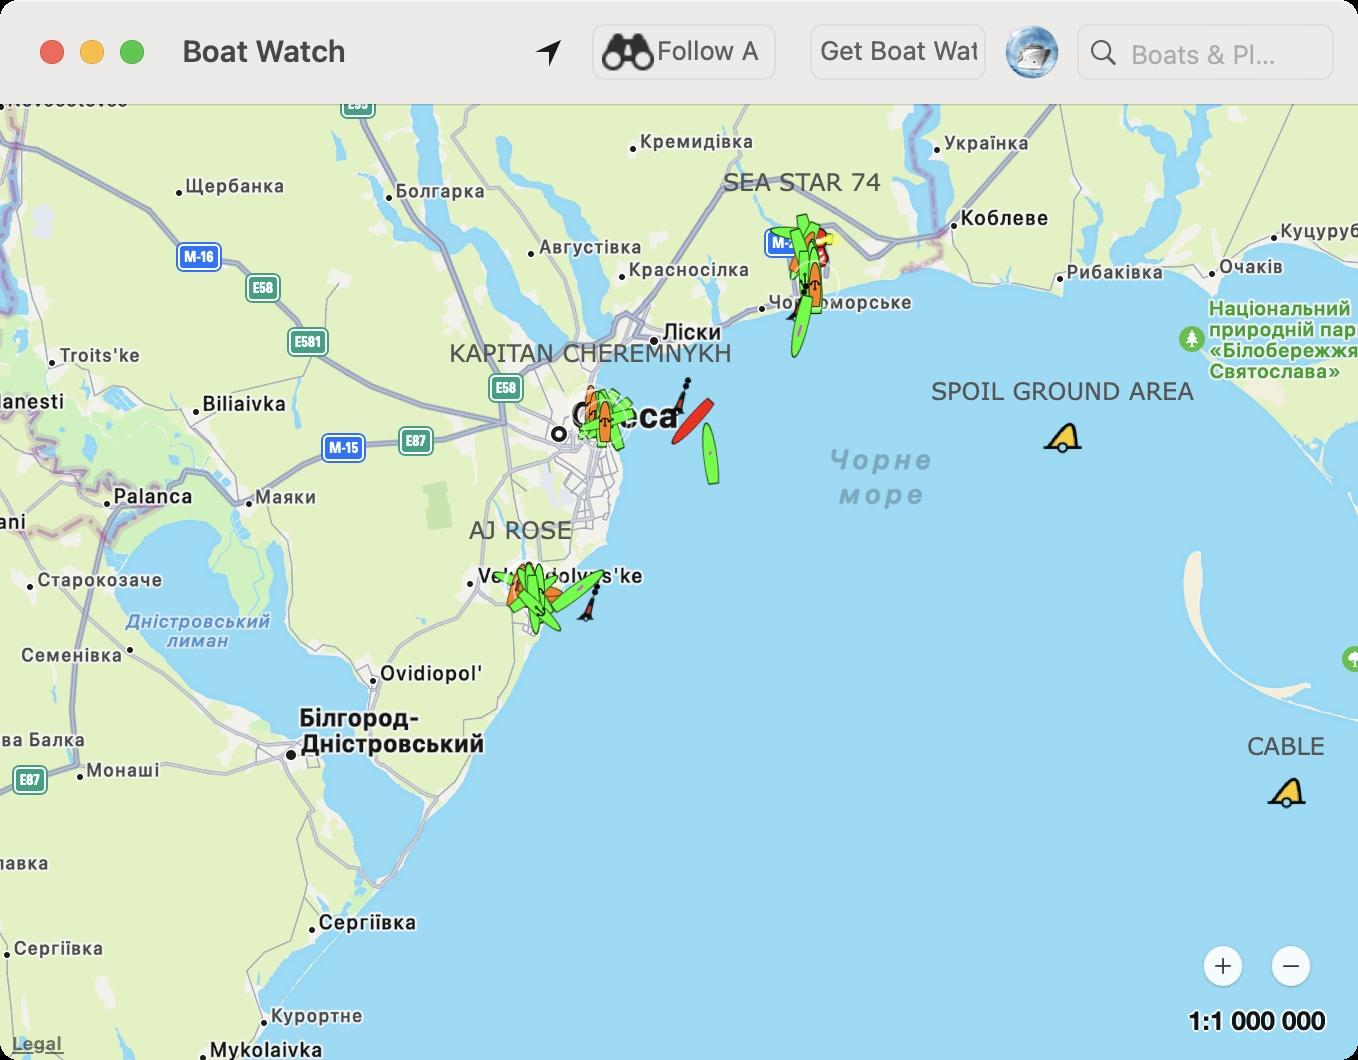
Accessibility tree:
{"name": "Boat_Watch", "role": "AXWindow", "description": null, "role_description": "standard window", "value": null, "position": "363.00;345.00", "size": "679;530", "children": [{"name": null, "role": "AXImage", "description": null, "role_description": "image", "value": null, "position": "0.00;52.00", "size": "679;478", "children": [{"name": "Одеса", "role": "AXButton", "description": null, "role_description": "", "value": null, "position": "264.53;201.79", "size": "30;30", "children": []}, {"name": "Національний_природній_парк_«Білобережжя_Святослава»", "role": "AXButton", "description": null, "role_description": "Point of interest", "value": null, "position": "580.96;154.36", "size": "30;30", "children": []}, {"name": "Білгород-Дністровський", "role": "AXButton", "description": null, "role_description": "", "value": null, "position": "130.62;362.45", "size": "30;30", "children": []}, {"name": "М-15", "role": "AXStaticText", "description": null, "role_description": "", "value": null, "position": "0.00;52.00", "size": "0;0", "children": []}, {"name": "М-28", "role": "AXStaticText", "description": null, "role_description": "", "value": null, "position": "378.53;106.70", "size": "30;30", "children": []}, {"name": "Сергіївка", "role": "AXButton", "description": null, "role_description": "", "value": null, "position": "140.83;450.03", "size": "30;30", "children": []}, {"name": "Biliaivka", "role": "AXButton", "description": null, "role_description": "", "value": null, "position": "83.05;190.80", "size": "30;30", "children": []}, {"name": "Mykolaivka", "role": "AXButton", "description": null, "role_description": "", "value": null, "position": "0.00;52.00", "size": "0;0", "children": []}, {"name": "Velykodolyns'ke", "role": "AXButton", "description": null, "role_description": "", "value": null, "position": "220.09;276.82", "size": "30;30", "children": []}, {"name": "Ліски", "role": "AXButton", "description": null, "role_description": "", "value": null, "position": "311.77;155.72", "size": "30;30", "children": []}, {"name": "Palanca", "role": "AXButton", "description": null, "role_description": "", "value": null, "position": "38.61;237.00", "size": "30;30", "children": []}, {"name": "Black_Sea_Biosphere_Reserve", "role": "AXButton", "description": null, "role_description": "Point of interest", "value": null, "position": "662.69;314.36", "size": "30;30", "children": []}, {"name": "Коблеве", "role": "AXButton", "description": null, "role_description": "", "value": null, "position": "462.14;97.88", "size": "30;30", "children": []}, {"name": "Дністровський_лиман", "role": "AXButton", "description": null, "role_description": "", "value": null, "position": "83.90;299.98", "size": "30;30", "children": []}, {"name": "E58", "role": "AXStaticText", "description": null, "role_description": "", "value": null, "position": "237.85;179.03", "size": "30;30", "children": []}, {"name": "М-15", "role": "AXStaticText", "description": null, "role_description": "", "value": null, "position": "174.14;206.93", "size": "30;30", "children": []}, {"name": "М-16", "role": "AXStaticText", "description": null, "role_description": "", "value": null, "position": "116.29;128.87", "size": "30;30", "children": []}, {"name": "Чорне_море", "role": "AXButton", "description": null, "role_description": "", "value": null, "position": "425.64;223.20", "size": "30;30", "children": []}, {"name": "Старокозаче", "role": "AXButton", "description": null, "role_description": "", "value": null, "position": "0.22;278.51", "size": "30;30", "children": []}, {"name": "Ярославка", "role": "AXButton", "description": null, "role_description": "", "value": null, "position": "0.00;52.00", "size": "0;0", "children": []}, {"name": "Красносілка", "role": "AXButton", "description": null, "role_description": "", "value": null, "position": "296.15;123.38", "size": "30;30", "children": []}, {"name": "Семенівка", "role": "AXButton", "description": null, "role_description": "", "value": null, "position": "49.80;310.00", "size": "30;30", "children": []}, {"name": "Маяки", "role": "AXButton", "description": null, "role_description": "", "value": null, "position": "109.27;237.06", "size": "30;30", "children": []}, {"name": "Монаші", "role": "AXButton", "description": null, "role_description": "", "value": null, "position": "24.81;373.64", "size": "30;30", "children": []}, {"name": "Крива_Балка", "role": "AXButton", "description": null, "role_description": "", "value": null, "position": "0.00;52.00", "size": "0;0", "children": []}, {"name": "Кремидівка", "role": "AXButton", "description": null, "role_description": "", "value": null, "position": "301.75;59.29", "size": "30;30", "children": []}, {"name": "Ovidiopol'", "role": "AXButton", "description": null, "role_description": "", "value": null, "position": "171.54;325.56", "size": "30;30", "children": []}, {"name": "Болгарка", "role": "AXButton", "description": null, "role_description": "", "value": null, "position": "179.61;84.08", "size": "30;30", "children": []}, {"name": "Щербанка", "role": "AXButton", "description": null, "role_description": "", "value": null, "position": "74.40;81.54", "size": "30;30", "children": []}, {"name": "Августівка", "role": "AXButton", "description": null, "role_description": "", "value": null, "position": "250.73;112.06", "size": "30;30", "children": []}, {"name": "Novocotovsc", "role": "AXButton", "description": null, "role_description": "", "value": null, "position": "0.00;52.00", "size": "0;0", "children": []}, {"name": "Troits'ke", "role": "AXButton", "description": null, "role_description": "", "value": null, "position": "11.15;166.26", "size": "30;30", "children": []}, {"name": "Olanesti", "role": "AXButton", "description": null, "role_description": "", "value": null, "position": "0.00;52.00", "size": "0;0", "children": []}, {"name": "Caplani", "role": "AXButton", "description": null, "role_description": "", "value": null, "position": "0.00;52.00", "size": "0;0", "children": []}, {"name": "Курортне", "role": "AXButton", "description": null, "role_description": "", "value": null, "position": "117.21;496.43", "size": "30;30", "children": []}, {"name": "Сергіївка", "role": "AXButton", "description": null, "role_description": "", "value": null, "position": "0.00;52.00", "size": "0;0", "children": []}, {"name": "Куцуруб", "role": "AXButton", "description": null, "role_description": "", "value": null, "position": "621.96;103.99", "size": "30;30", "children": []}, {"name": "Рибаківка", "role": "AXButton", "description": null, "role_description": "", "value": null, "position": "515.11;124.62", "size": "30;30", "children": []}, {"name": "Очаків", "role": "AXButton", "description": null, "role_description": "", "value": null, "position": "591.05;121.89", "size": "30;30", "children": []}, {"name": "Чорноморське", "role": "AXButton", "description": null, "role_description": "", "value": null, "position": "365.78;139.72", "size": "30;30", "children": []}, {"name": "Українка", "role": "AXButton", "description": null, "role_description": "", "value": null, "position": "453.30;60.07", "size": "30;30", "children": []}, {"name": "М-05", "role": "AXStaticText", "description": null, "role_description": "", "value": null, "position": "0.00;52.00", "size": "0;0", "children": []}, {"name": "RAPID", "role": "AXImage", "description": "RAPID", "role_description": "Annotation", "value": null, "position": "253.00;287.00", "size": "33;16", "children": [{"name": null, "role": "AXImage", "description": "", "role_description": "image", "value": null, "position": "257.68;280.98", "size": "33;16", "children": []}]}, {"name": "MAYMONA", "role": "AXImage", "description": "MAYMONA", "role_description": "Annotation", "value": null, "position": "248.00;287.50", "size": "38;17", "children": [{"name": null, "role": "AXImage", "description": "", "role_description": "image", "value": null, "position": "263.42;275.50", "size": "38;17", "children": []}]}, {"name": "PRINCESS_MARIAM", "role": "AXImage", "description": "PRINCESS MARIAM", "role_description": "Annotation", "value": null, "position": "247.50;289.00", "size": "39;15", "children": [{"name": null, "role": "AXImage", "description": "", "role_description": "image", "value": null, "position": "287.18;291.11", "size": "39;15", "children": []}]}, {"name": "SSI_PROVIDENCE", "role": "AXImage", "description": "SSI PROVIDENCE", "role_description": "Annotation", "value": null, "position": "381.50;117.50", "size": "41;16", "children": [{"name": null, "role": "AXImage", "description": "", "role_description": "image", "value": null, "position": "386.63;141.24", "size": "41;16", "children": []}]}, {"name": "OLEKSANDER_LAPSHIN", "role": "AXImage", "description": "OLEKSANDER LAPSHIN", "role_description": "Annotation", "value": null, "position": "248.50;276.50", "size": "31;31", "children": [{"name": null, "role": "AXImage", "description": "", "role_description": "image", "value": null, "position": "279.50;276.50", "size": "31;31", "children": []}]}, {"name": "NS_HAIRUN", "role": "AXImage", "description": "NS HAIRUN", "role_description": "Annotation", "value": null, "position": "385.50;132.50", "size": "44;16", "children": [{"name": null, "role": "AXImage", "description": "", "role_description": "image", "value": null, "position": "414.73;118.23", "size": "44;16", "children": []}]}, {"name": "AJ_ROSE", "role": "AXImage", "description": "AJ ROSE", "role_description": "Annotation", "value": null, "position": "241.00;284.00", "size": "38;15", "children": [{"name": null, "role": "AXImage", "description": "", "role_description": "image", "value": null, "position": "244.71;277.95", "size": "38;15", "children": []}, {"name": null, "role": "AXStaticText", "description": null, "role_description": "text", "value": "AJ ROSE", "position": "232.50;253.50", "size": "56;19", "children": []}]}, {"name": "RIL", "role": "AXImage", "description": "RIL", "role_description": "Annotation", "value": null, "position": "254.00;287.50", "size": "32;15", "children": [{"name": null, "role": "AXImage", "description": "", "role_description": "image", "value": null, "position": "284.63;304.91", "size": "32;15", "children": []}]}, {"name": "ABOUDI_D", "role": "AXImage", "description": "ABOUDI D", "role_description": "Annotation", "value": null, "position": "284.00;203.00", "size": "39;15", "children": [{"name": null, "role": "AXImage", "description": "", "role_description": "image", "value": null, "position": "282.66;209.03", "size": "39;15", "children": []}]}, {"name": "OBSTN_WITH_DEPTH_4.9M_OVER_IT", "role": "AXImage", "description": "OBSTN WITH DEPTH 4.9M OVER IT", "role_description": "Annotation", "value": null, "position": "374.50;136.50", "size": "46;46", "children": [{"name": null, "role": "AXImage", "description": "", "role_description": "image", "value": null, "position": "420.50;136.50", "size": "46;46", "children": []}]}, {"name": "HIRA_V", "role": "AXImage", "description": "HIRA V", "role_description": "Annotation", "value": null, "position": "326.50;203.50", "size": "39;15", "children": [{"name": null, "role": "AXImage", "description": "", "role_description": "image", "value": null, "position": "327.38;220.47", "size": "39;15", "children": []}]}, {"name": "STANISLAV_STREBKO", "role": "AXImage", "description": "STANISLAV STREBKO", "role_description": "Annotation", "value": null, "position": "249.00;276.50", "size": "32;32", "children": [{"name": null, "role": "AXImage", "description": "", "role_description": "image", "value": null, "position": "281.00;276.50", "size": "32;32", "children": []}]}, {"name": "HAMBURG._S", "role": "AXImage", "description": "HAMBURG. S", "role_description": "Annotation", "value": null, "position": "382.50;132.50", "size": "40;15", "children": [{"name": null, "role": "AXImage", "description": "", "role_description": "image", "value": null, "position": "395.70;160.25", "size": "40;15", "children": []}]}, {"name": "KAVO_ALKYON", "role": "AXImage", "description": "KAVO ALKYON", "role_description": "Annotation", "value": null, "position": "380.50;122.00", "size": "43;16", "children": [{"name": null, "role": "AXImage", "description": "", "role_description": "image", "value": null, "position": "400.64;152.90", "size": "43;16", "children": []}]}, {"name": "T-MOON", "role": "AXImage", "description": "T-MOON", "role_description": "Annotation", "value": null, "position": "250.50;289.00", "size": "38;15", "children": [{"name": null, "role": "AXImage", "description": "", "role_description": "image", "value": null, "position": "277.00;277.50", "size": "38;15", "children": []}]}, {"name": "SEA_STAR_74", "role": "AXImage", "description": "SEA STAR 74", "role_description": "Annotation", "value": null, "position": "380.00;109.50", "size": "42;16", "children": [{"name": null, "role": "AXImage", "description": "", "role_description": "image", "value": null, "position": "381.51;106.31", "size": "42;16", "children": []}, {"name": null, "role": "AXStaticText", "description": null, "role_description": "text", "value": "SEA STAR 74", "position": "359.50;79.50", "size": "84;19", "children": []}]}, {"name": "OBSTN_WITH_DEPTH_17.4M_OVER_IT", "role": "AXImage", "description": "OBSTN WITH DEPTH 17.4M OVER IT", "role_description": "Annotation", "value": null, "position": "270.00;286.50", "size": "46;46", "children": [{"name": null, "role": "AXImage", "description": "", "role_description": "image", "value": null, "position": "316.00;286.50", "size": "46;46", "children": []}]}, {"name": "P&O_BALQIS", "role": "AXImage", "description": "P&O BALQIS", "role_description": "Annotation", "value": null, "position": "385.50;118.50", "size": "32;15", "children": [{"name": null, "role": "AXImage", "description": "", "role_description": "image", "value": null, "position": "415.63;115.39", "size": "32;15", "children": []}]}, {"name": "CABLE", "role": "AXImage", "description": "CABLE", "role_description": "Annotation", "value": null, "position": "620.00;376.00", "size": "46;47", "children": [{"name": null, "role": "AXImage", "description": "", "role_description": "image", "value": null, "position": "666.50;376.50", "size": "46;47", "children": []}, {"name": null, "role": "AXStaticText", "description": null, "role_description": "text", "value": "CABLE", "position": "621.50;361.50", "size": "44;19", "children": []}]}, {"name": "FRONT_LEADING_E5107.3", "role": "AXImage", "description": "FRONT LEADING E5107.3", "role_description": "Annotation", "value": null, "position": "394.50;106.00", "size": "29;36", "children": [{"name": null, "role": "AXImage", "description": "", "role_description": "image", "value": null, "position": "427.00;109.50", "size": "29;36", "children": []}]}, {"name": "LUGANO", "role": "AXImage", "description": "LUGANO", "role_description": "Annotation", "value": null, "position": "334.50;219.00", "size": "41;16", "children": [{"name": null, "role": "AXImage", "description": "", "role_description": "image", "value": null, "position": "360.44;205.68", "size": "41;16", "children": []}]}, {"name": "TIGRIS", "role": "AXImage", "description": "TIGRIS", "role_description": "Annotation", "value": null, "position": "248.00;276.00", "size": "33;33", "children": [{"name": null, "role": "AXImage", "description": "", "role_description": "image", "value": null, "position": "281.00;276.00", "size": "33;33", "children": []}]}, {"name": "BIG", "role": "AXImage", "description": "BIG", "role_description": "Annotation", "value": null, "position": "253.00;278.50", "size": "33;33", "children": [{"name": null, "role": "AXImage", "description": "", "role_description": "image", "value": null, "position": "286.00;278.50", "size": "33;33", "children": []}]}, {"name": "TROGIR", "role": "AXImage", "description": "TROGIR", "role_description": "Annotation", "value": null, "position": "278.50;199.50", "size": "41;16", "children": [{"name": null, "role": "AXImage", "description": "", "role_description": "image", "value": null, "position": "280.07;218.73", "size": "41;16", "children": []}]}, {"name": "RAZOUK", "role": "AXImage", "description": "RAZOUK", "role_description": "Annotation", "value": null, "position": "251.00;298.00", "size": "38;15", "children": [{"name": null, "role": "AXImage", "description": "", "role_description": "image", "value": null, "position": "278.46;324.09", "size": "38;15", "children": []}]}, {"name": "BISON", "role": "AXImage", "description": "BISON", "role_description": "Annotation", "value": null, "position": "385.50;129.00", "size": "43;16", "children": [{"name": null, "role": "AXImage", "description": "", "role_description": "image", "value": null, "position": "413.10;114.88", "size": "43;16", "children": []}]}, {"name": "SPOIL_GROUND_AREA", "role": "AXImage", "description": "SPOIL GROUND AREA", "role_description": "Annotation", "value": null, "position": "508.00;198.50", "size": "46;47", "children": [{"name": null, "role": "AXImage", "description": "", "role_description": "image", "value": null, "position": "554.50;199.00", "size": "46;47", "children": []}, {"name": null, "role": "AXStaticText", "description": null, "role_description": "text", "value": "SPOIL GROUND AREA", "position": "463.50;184.00", "size": "136;19", "children": []}]}, {"name": "ILLYA_MUROMETS", "role": "AXImage", "description": "ILLYA MUROMETS", "role_description": "Annotation", "value": null, "position": "391.50;126.50", "size": "32;32", "children": [{"name": null, "role": "AXImage", "description": "", "role_description": "image", "value": null, "position": "423.50;126.50", "size": "32;32", "children": []}]}, {"name": "STALEVYI_MARIUPOL", "role": "AXImage", "description": "STALEVYI MARIUPOL", "role_description": "Annotation", "value": null, "position": "242.50;285.50", "size": "32;15", "children": [{"name": null, "role": "AXImage", "description": "", "role_description": "image", "value": null, "position": "270.12;279.69", "size": "32;15", "children": []}]}, {"name": "SUPER_ARTETA", "role": "AXImage", "description": "SUPER ARTETA", "role_description": "Annotation", "value": null, "position": "383.00;114.50", "size": "42;16", "children": [{"name": null, "role": "AXImage", "description": "", "role_description": "image", "value": null, "position": "400.54;144.70", "size": "42;16", "children": []}]}, {"name": "ABLE", "role": "AXImage", "description": "ABLE", "role_description": "Annotation", "value": null, "position": "285.00;202.00", "size": "39;15", "children": [{"name": null, "role": "AXImage", "description": "", "role_description": "image", "value": null, "position": "284.99;216.97", "size": "39;15", "children": []}]}, {"name": "CLEVER", "role": "AXImage", "description": "CLEVER", "role_description": "Annotation", "value": null, "position": "282.00;191.00", "size": "38;38", "children": [{"name": null, "role": "AXImage", "description": "", "role_description": "image", "value": null, "position": "320.00;191.00", "size": "38;38", "children": []}]}, {"name": "BR_LEADER", "role": "AXImage", "description": "BR LEADER", "role_description": "Annotation", "value": null, "position": "247.00;294.50", "size": "40;15", "children": [{"name": null, "role": "AXImage", "description": "", "role_description": "image", "value": null, "position": "260.91;322.47", "size": "40;15", "children": []}]}, {"name": "KAPITAN_CHEREMNYKH", "role": "AXImage", "description": "KAPITAN CHEREMNYKH", "role_description": "Annotation", "value": null, "position": "280.50;188.00", "size": "30;30", "children": [{"name": null, "role": "AXImage", "description": "", "role_description": "image", "value": null, "position": "310.50;188.00", "size": "30;30", "children": []}, {"name": null, "role": "AXStaticText", "description": null, "role_description": "text", "value": "KAPITAN CHEREMNYKH", "position": "222.50;165.00", "size": "146;19", "children": []}]}, {"name": "NING_FENG_616", "role": "AXImage", "description": "NING FENG 616", "role_description": "Annotation", "value": null, "position": "283.50;202.00", "size": "42;16", "children": [{"name": null, "role": "AXImage", "description": "", "role_description": "image", "value": null, "position": "302.99;232.42", "size": "42;16", "children": []}]}, {"name": "OBSTN_(PLANE)_WITH_DEPTH_20M_OVER", "role": "AXImage", "description": "OBSTN (PLANE) WITH DEPTH 20M OVER", "role_description": "Annotation", "value": null, "position": "315.50;183.50", "size": "46;46", "children": [{"name": null, "role": "AXImage", "description": "", "role_description": "image", "value": null, "position": "361.50;183.50", "size": "46;46", "children": []}]}, {"name": "PS-399", "role": "AXImage", "description": "PS-399", "role_description": "Annotation", "value": null, "position": "281.50;191.00", "size": "33;33", "children": [{"name": null, "role": "AXImage", "description": "", "role_description": "image", "value": null, "position": "314.50;191.00", "size": "33;33", "children": []}]}, {"name": "PLAINPALAIS", "role": "AXImage", "description": "PLAINPALAIS", "role_description": "Annotation", "value": null, "position": "385.50;128.00", "size": "43;16", "children": [{"name": null, "role": "AXImage", "description": "", "role_description": "image", "value": null, "position": "413.86;114.11", "size": "43;16", "children": []}]}, {"name": "PROS_HOPE", "role": "AXImage", "description": "PROS HOPE", "role_description": "Annotation", "value": null, "position": "249.50;289.50", "size": "40;15", "children": [{"name": null, "role": "AXImage", "description": "", "role_description": "image", "value": null, "position": "277.00;277.00", "size": "40;15", "children": []}]}, {"name": "CAPITAN_BELUHA", "role": "AXImage", "description": "CAPITAN BELUHA", "role_description": "Annotation", "value": null, "position": "287.50;196.00", "size": "30;30", "children": [{"name": null, "role": "AXImage", "description": "", "role_description": "image", "value": null, "position": "317.50;196.00", "size": "30;30", "children": []}]}, {"name": "NOVATOR", "role": "AXImage", "description": "NOVATOR", "role_description": "Annotation", "value": null, "position": "281.00;191.00", "size": "33;33", "children": [{"name": null, "role": "AXImage", "description": "", "role_description": "image", "value": null, "position": "314.00;191.00", "size": "33;33", "children": []}]}, {"name": "CATIVERA", "role": "AXImage", "description": "CATIVERA", "role_description": "Annotation", "value": null, "position": "284.50;203.00", "size": "41;15", "children": [{"name": null, "role": "AXImage", "description": "", "role_description": "image", "value": null, "position": "305.04;188.67", "size": "41;15", "children": []}]}, {"name": "VERBIER", "role": "AXImage", "description": "VERBIER", "role_description": "Annotation", "value": null, "position": "268.00;287.00", "size": "42;16", "children": [{"name": null, "role": "AXImage", "description": "", "role_description": "image", "value": null, "position": "310.59;288.75", "size": "42;16", "children": []}]}, {"name": "KALLONE", "role": "AXImage", "description": "KALLONE", "role_description": "Annotation", "value": null, "position": "379.50;155.00", "size": "42;16", "children": [{"name": null, "role": "AXImage", "description": "", "role_description": "image", "value": null, "position": "387.98;181.66", "size": "42;16", "children": []}]}, {"name": "BRAVE_HEART", "role": "AXImage", "description": "BRAVE HEART", "role_description": "Annotation", "value": null, "position": "246.00;289.00", "size": "41;16", "children": [{"name": null, "role": "AXImage", "description": "", "role_description": "image", "value": null, "position": "271.19;275.50", "size": "41;16", "children": []}]}]}, {"name": null, "role": "AXToolbar", "description": null, "role_description": "toolbar", "value": null, "position": "0.00;0.00", "size": "679;52", "children": [{"name": null, "role": "AXButton", "description": "Home", "role_description": "button", "value": null, "position": "257.00;0.00", "size": "35;52", "children": []}, {"name": null, "role": "AXCheckBox", "description": "Follow Favourite", "role_description": "checkbox", "value": 0, "position": "292.00;0.00", "size": "100;52", "children": []}, {"name": null, "role": "AXButton", "description": "Custom View", "role_description": "button", "value": null, "position": "401.00;0.00", "size": "96;52", "children": []}, {"name": null, "role": "AXButton", "description": "Custom View", "role_description": "button", "value": null, "position": "497.50;0.00", "size": "37;52", "children": []}, {"name": null, "role": "AXGroup", "description": null, "role_description": "group", "value": null, "position": "534.50;0.00", "size": "136;52", "children": [{"name": null, "role": "AXTextField", "description": "Search for Boats or Places", "role_description": "search text field", "value": "", "position": "537.50;11.00", "size": "130;31", "children": [{"name": "", "role": "AXButton", "description": "search", "role_description": "button", "value": null, "position": "539.50;15.00", "size": "25;22", "children": []}]}]}]}, {"name": null, "role": "AXButton", "description": null, "role_description": "close button", "value": null, "position": "19.00;18.00", "size": "14;16", "children": []}, {"name": null, "role": "AXButton", "description": null, "role_description": "full screen button", "value": null, "position": "59.00;18.00", "size": "14;16", "children": [{"name": null, "role": "AXGroup", "description": null, "role_description": "group", "value": null, "position": "59.00;18.00", "size": "14;16", "children": [{"name": null, "role": "AXGroup", "description": null, "role_description": "group", "value": null, "position": "59.00;18.00", "size": "14;16", "children": []}]}]}, {"name": null, "role": "AXButton", "description": null, "role_description": "minimize button", "value": null, "position": "39.00;18.00", "size": "14;16", "children": []}, {"name": null, "role": "AXStaticText", "description": null, "role_description": "text", "value": "Boat Watch", "position": "87.00;0.00", "size": "170;52", "children": []}]}